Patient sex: M
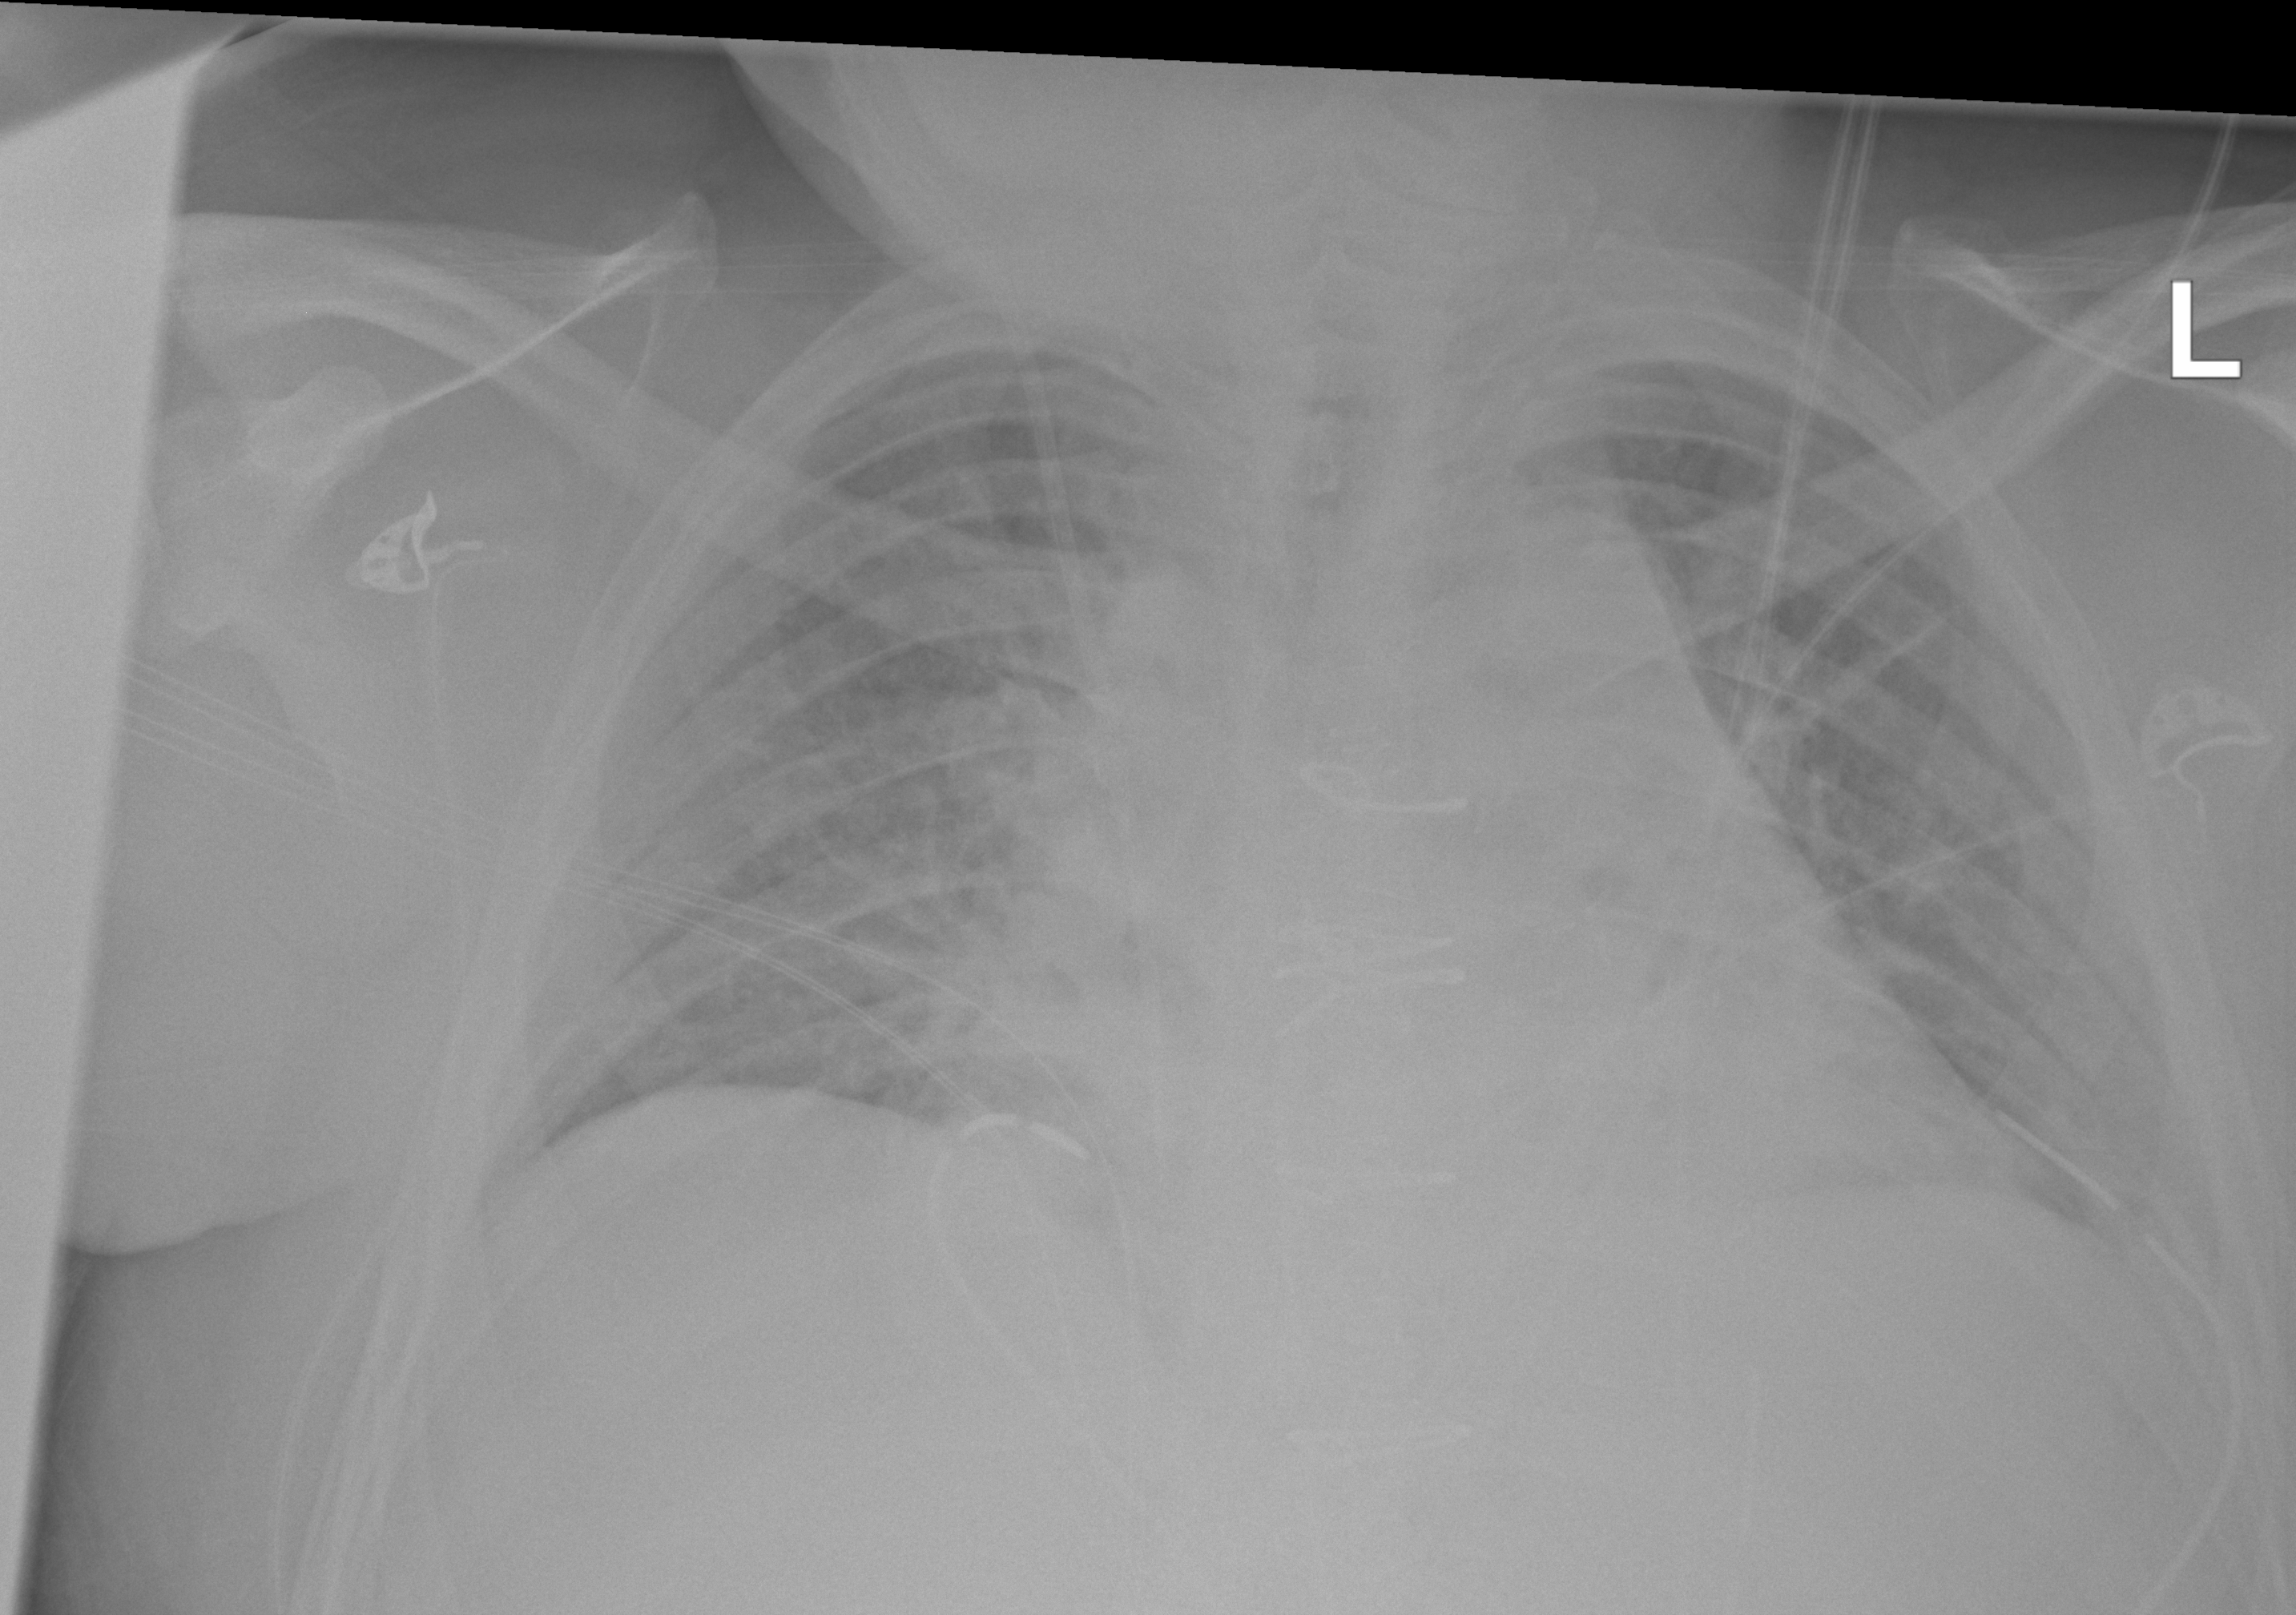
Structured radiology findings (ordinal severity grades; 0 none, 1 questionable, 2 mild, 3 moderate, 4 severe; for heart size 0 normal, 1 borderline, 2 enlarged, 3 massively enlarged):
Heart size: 0
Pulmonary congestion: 2
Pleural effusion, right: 0
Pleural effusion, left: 0
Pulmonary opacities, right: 0
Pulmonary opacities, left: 0
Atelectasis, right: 2
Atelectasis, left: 2